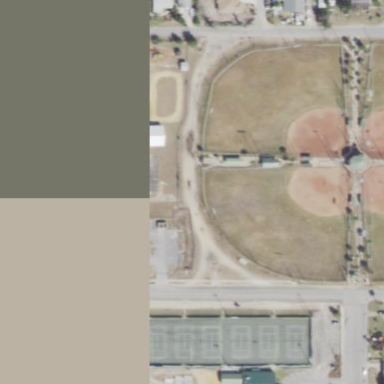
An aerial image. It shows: Baseball pitch for leisure land activities.